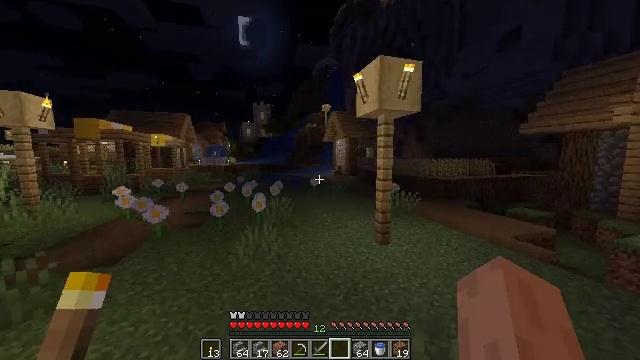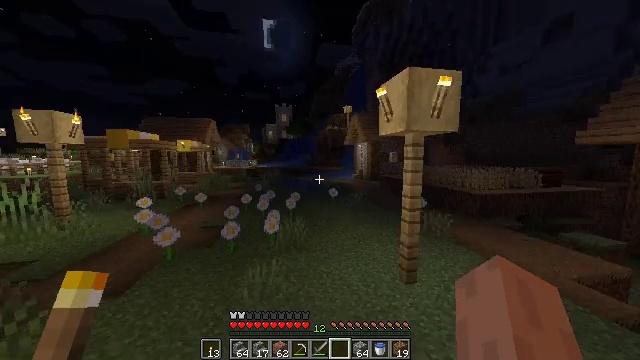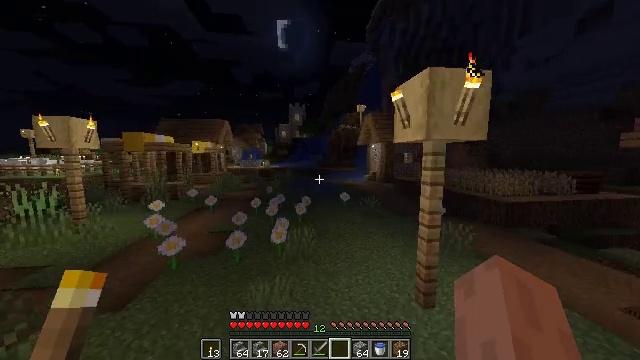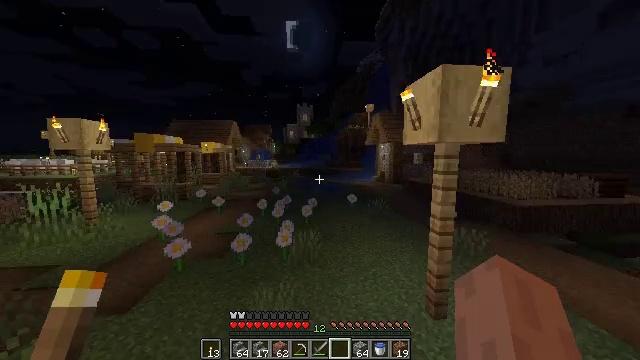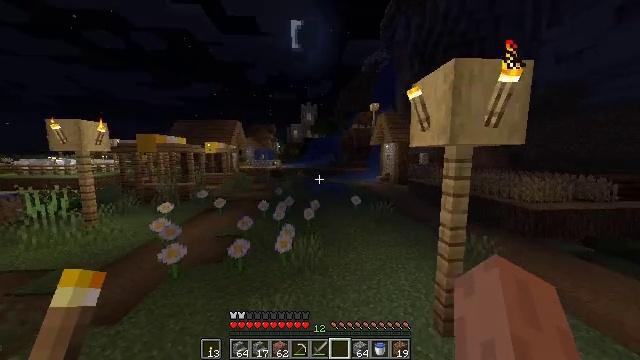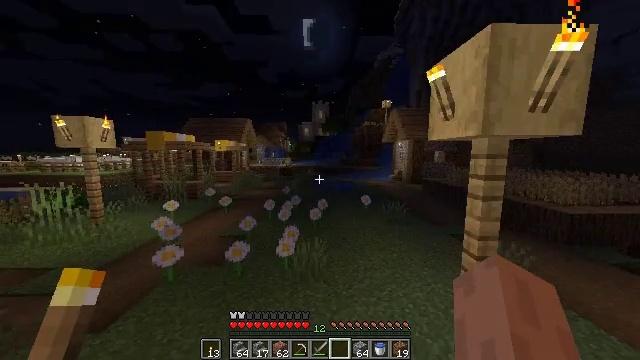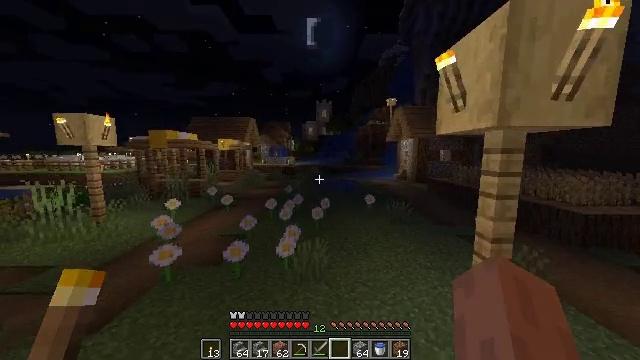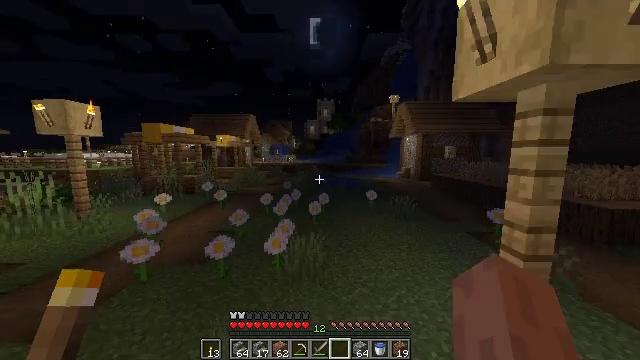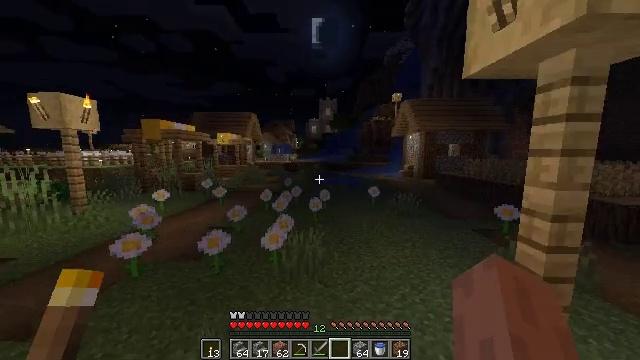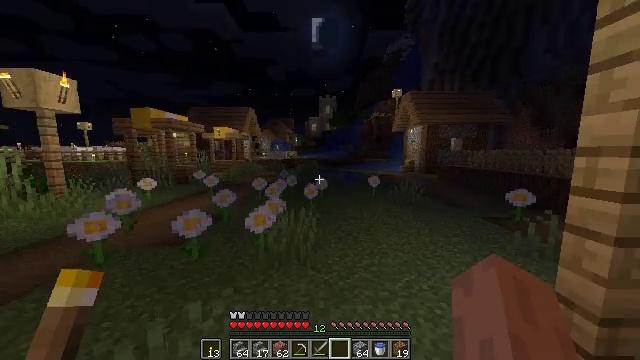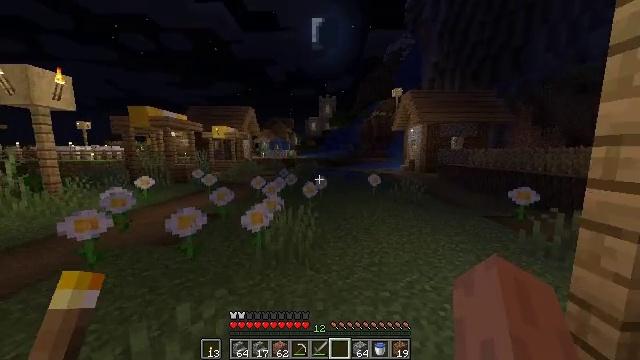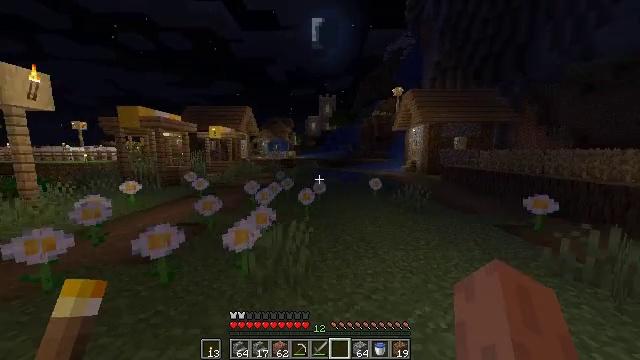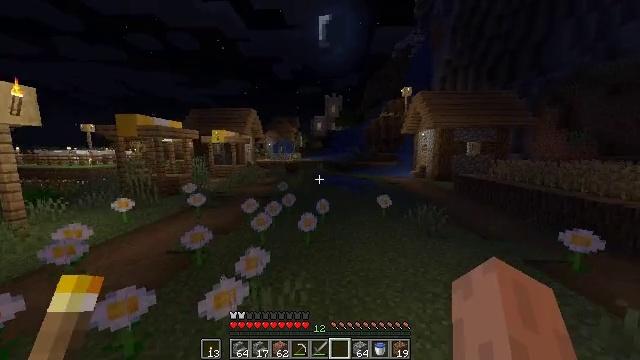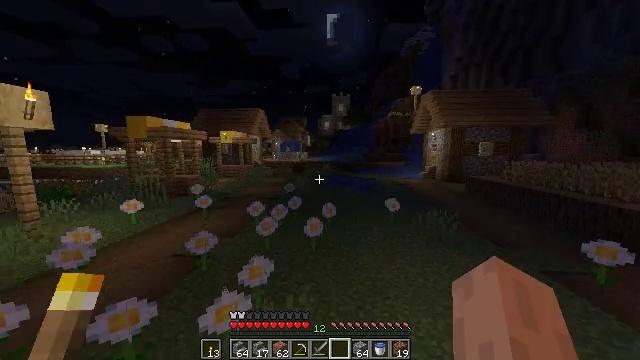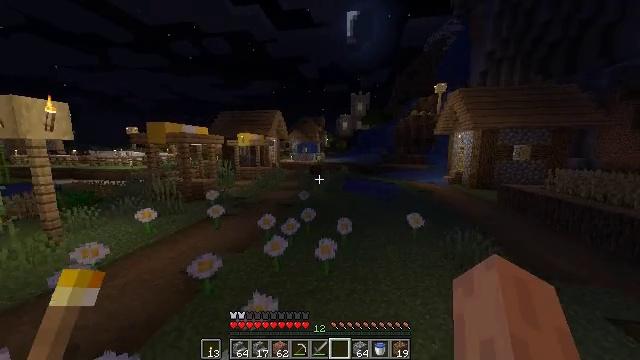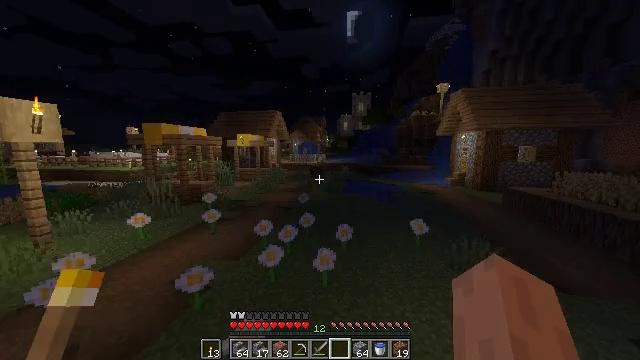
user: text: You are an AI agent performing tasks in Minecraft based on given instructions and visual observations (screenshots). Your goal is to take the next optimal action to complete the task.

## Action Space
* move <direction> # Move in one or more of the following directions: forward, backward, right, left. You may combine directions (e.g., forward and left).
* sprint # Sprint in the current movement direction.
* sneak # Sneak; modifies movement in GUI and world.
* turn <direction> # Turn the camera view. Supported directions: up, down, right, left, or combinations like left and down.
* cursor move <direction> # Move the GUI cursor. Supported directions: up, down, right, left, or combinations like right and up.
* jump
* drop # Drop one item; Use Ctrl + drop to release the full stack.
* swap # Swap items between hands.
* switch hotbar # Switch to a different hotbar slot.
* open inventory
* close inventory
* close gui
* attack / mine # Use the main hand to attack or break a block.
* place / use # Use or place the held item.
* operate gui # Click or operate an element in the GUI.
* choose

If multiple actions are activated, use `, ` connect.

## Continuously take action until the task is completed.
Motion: motion action
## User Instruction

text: Left click on the iron door to break it.
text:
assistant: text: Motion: move forward, sprint, turn left, attack / mine, jump
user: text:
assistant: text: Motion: move forward, sprint, turn left, attack / mine, jump
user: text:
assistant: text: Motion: move forward, sprint, turn left, attack / mine, jump
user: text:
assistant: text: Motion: move forward, sprint, turn left, attack / mine, jump
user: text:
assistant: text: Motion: move forward, sprint, turn left, attack / mine, jump
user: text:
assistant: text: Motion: move forward, sprint, turn left, attack / mine, jump
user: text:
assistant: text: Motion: move forward, sprint, attack / mine, jump
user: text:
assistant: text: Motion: move forward, sprint, attack / mine, jump
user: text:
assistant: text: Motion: move forward, sprint, attack / mine, jump
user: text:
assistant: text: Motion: move forward, sprint, attack / mine, jump
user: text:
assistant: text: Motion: move forward, sprint, attack / mine, jump
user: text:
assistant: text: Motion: move forward, sprint, turn left, attack / mine, jump
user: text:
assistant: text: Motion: move forward, sprint, turn left, attack / mine, jump
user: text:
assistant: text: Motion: move forward, sprint, turn left, attack / mine, jump
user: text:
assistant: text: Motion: move forward, sprint, attack / mine, jump
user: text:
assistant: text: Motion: move forward, sprint, attack / mine, jump
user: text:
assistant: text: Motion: move forward, sprint, attack / mine, jump
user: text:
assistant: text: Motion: move forward, sprint, attack / mine, jump
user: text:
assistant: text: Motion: move forward, sprint, attack / mine, jump
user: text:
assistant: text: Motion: move forward, sprint, turn left, attack / mine, jump
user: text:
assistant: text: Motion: move forward, sprint, attack / mine, jump
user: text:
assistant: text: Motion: move forward, sprint, attack / mine, jump
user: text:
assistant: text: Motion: move forward, sprint, turn left, attack / mine, jump
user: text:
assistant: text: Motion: move forward, sprint, turn left, attack / mine, jump
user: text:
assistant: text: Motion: move forward, sprint, turn left and up, attack / mine, jump
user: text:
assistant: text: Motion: move forward, sprint, attack / mine, jump
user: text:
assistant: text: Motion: move forward, sprint, attack / mine, jump
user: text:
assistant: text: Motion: move forward, sprint, attack / mine, jump
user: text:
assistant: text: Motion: move forward, sprint, attack / mine, jump
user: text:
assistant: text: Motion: move forward, sprint, attack / mine, jump